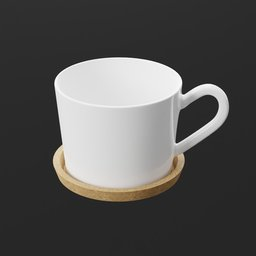
Label: tools